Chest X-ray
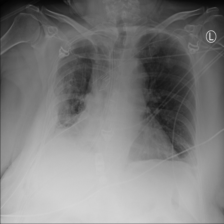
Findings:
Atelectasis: negative
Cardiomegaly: negative
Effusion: positive
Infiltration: negative
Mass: negative
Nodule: negative
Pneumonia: negative
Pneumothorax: negative
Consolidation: negative
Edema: negative
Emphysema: negative
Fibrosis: negative
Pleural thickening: negative
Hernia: negative